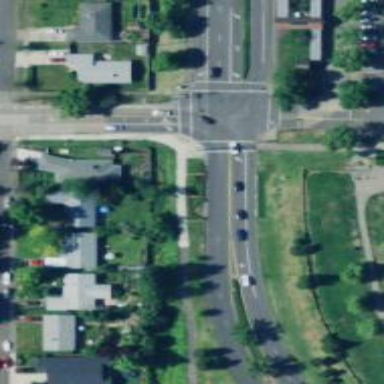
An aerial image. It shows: Solid stop line on the road.